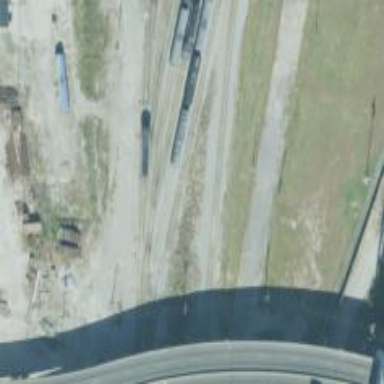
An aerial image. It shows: Railway yard used for servicing trains.